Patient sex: F
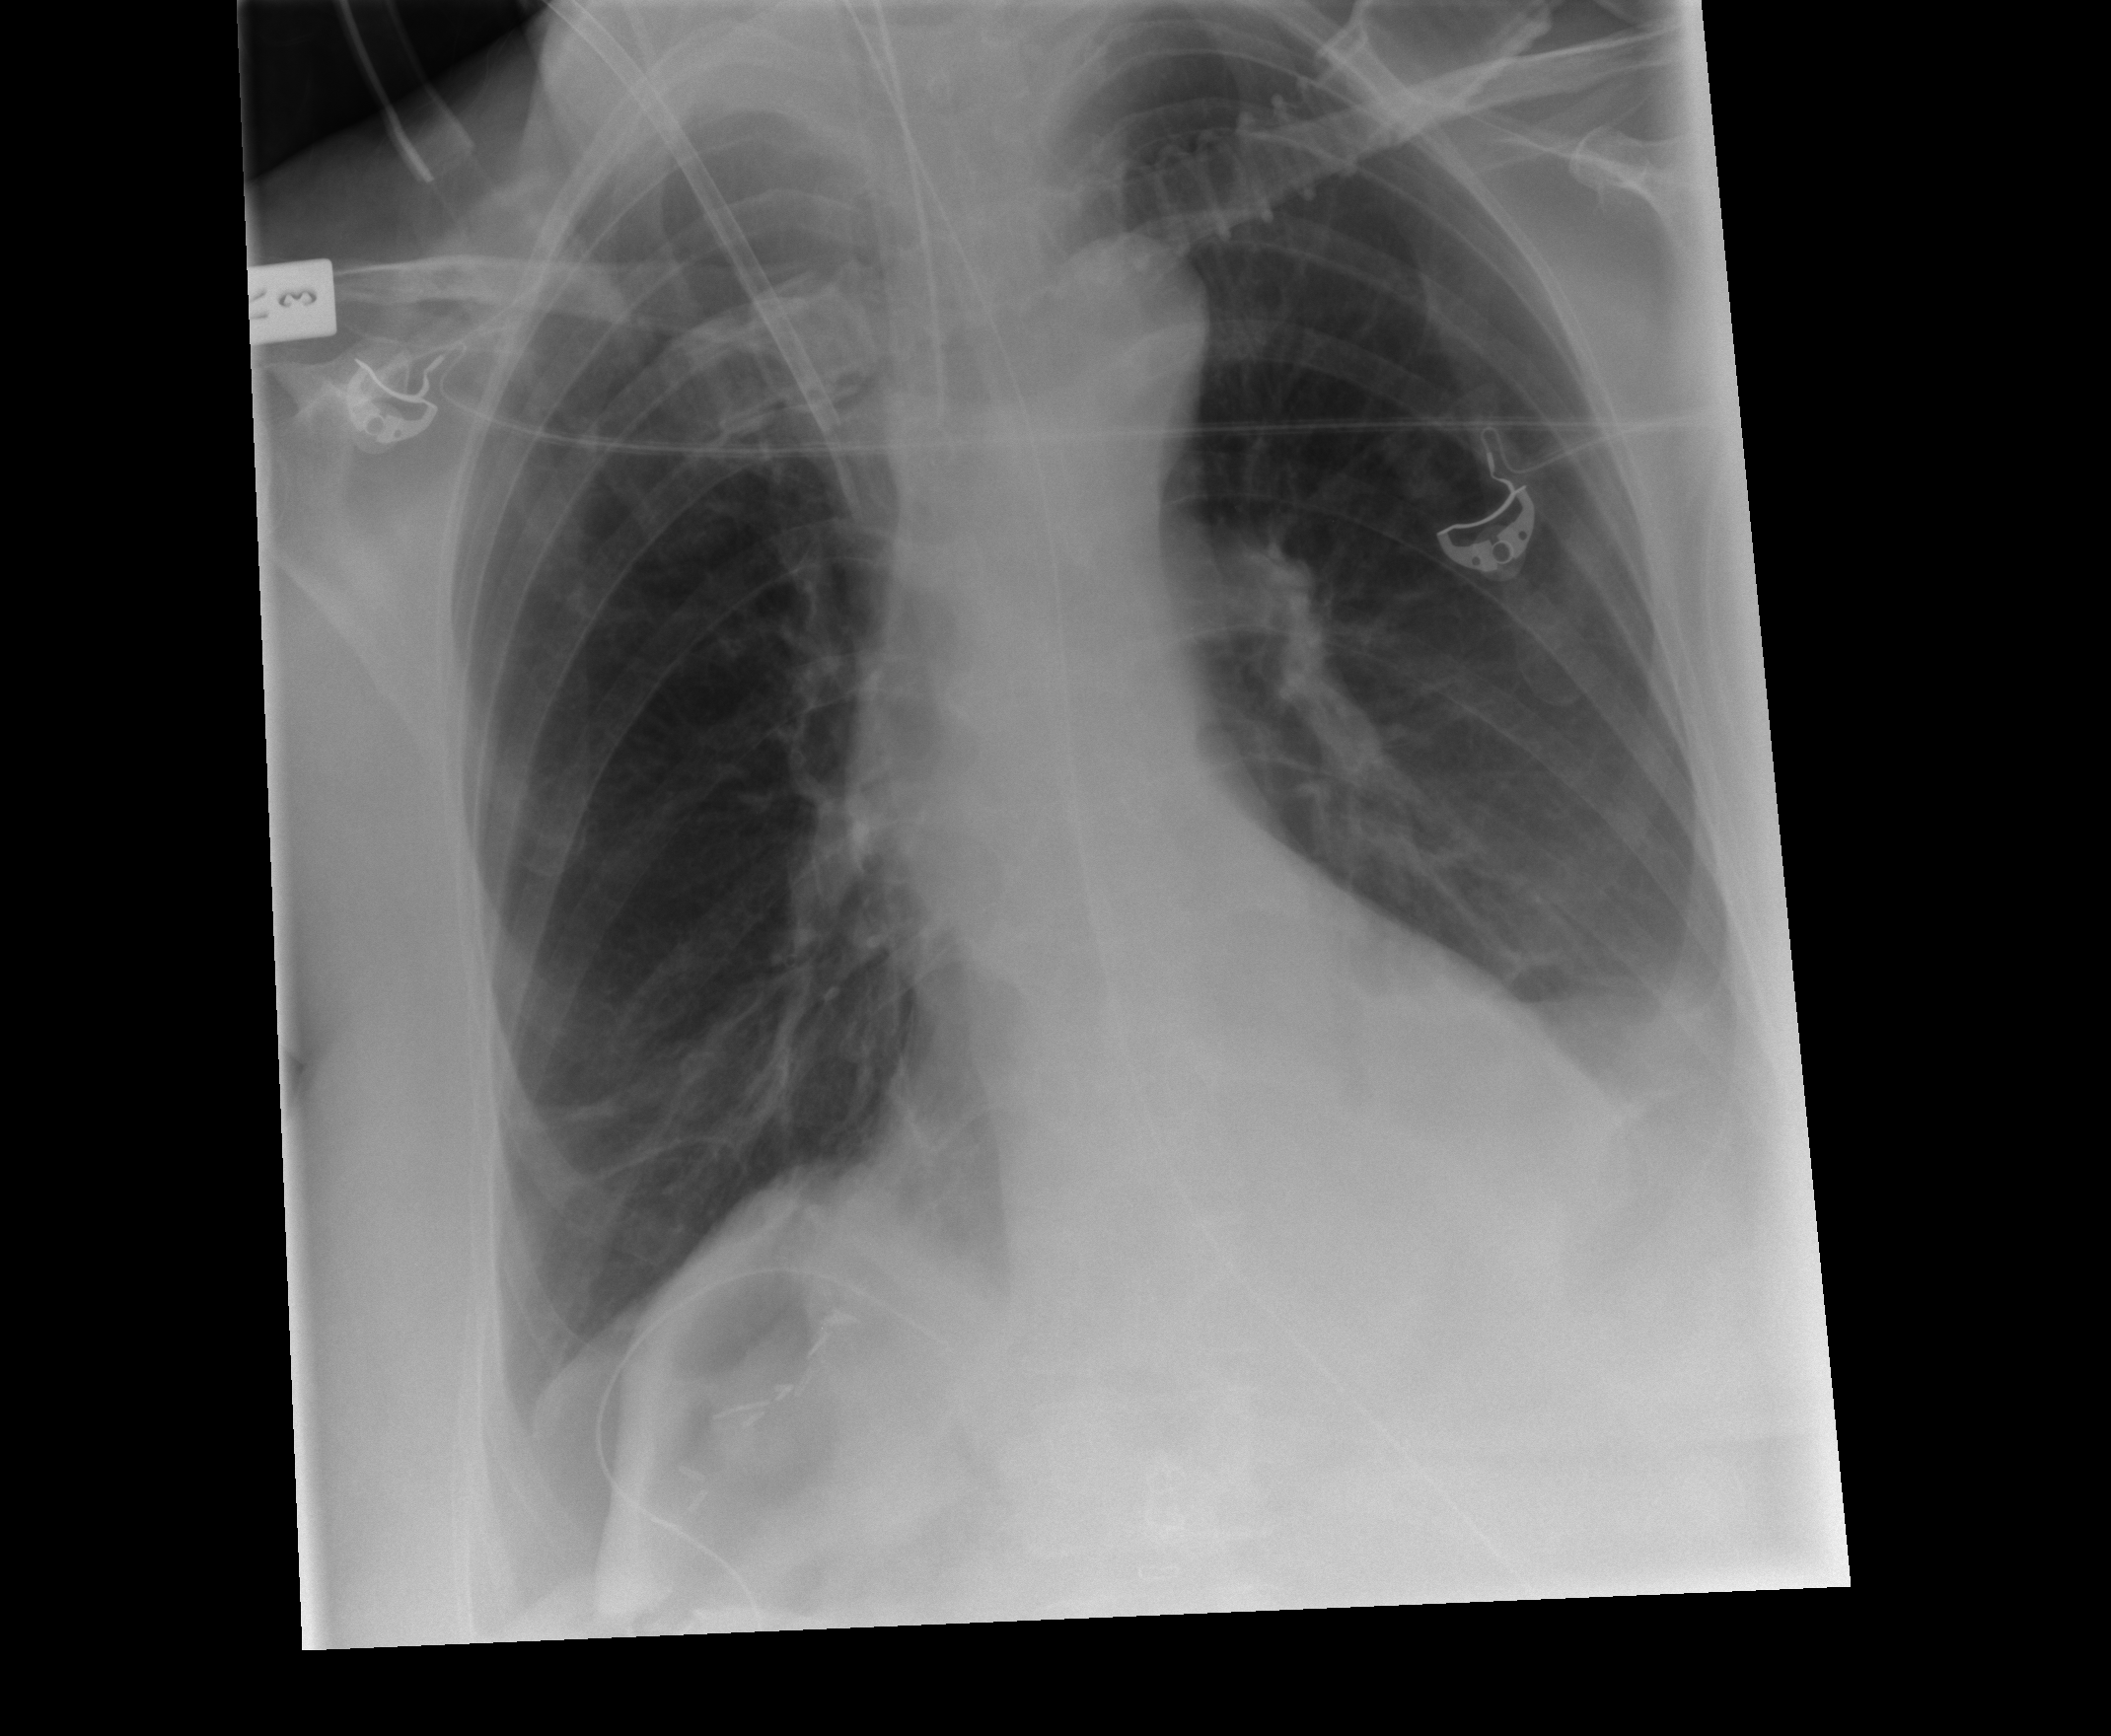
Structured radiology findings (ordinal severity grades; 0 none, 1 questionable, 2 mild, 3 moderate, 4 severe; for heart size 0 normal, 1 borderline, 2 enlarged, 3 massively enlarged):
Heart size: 0
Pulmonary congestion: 0
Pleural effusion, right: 1
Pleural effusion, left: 2
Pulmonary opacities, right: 0
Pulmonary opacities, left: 0
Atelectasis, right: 0
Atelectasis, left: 2